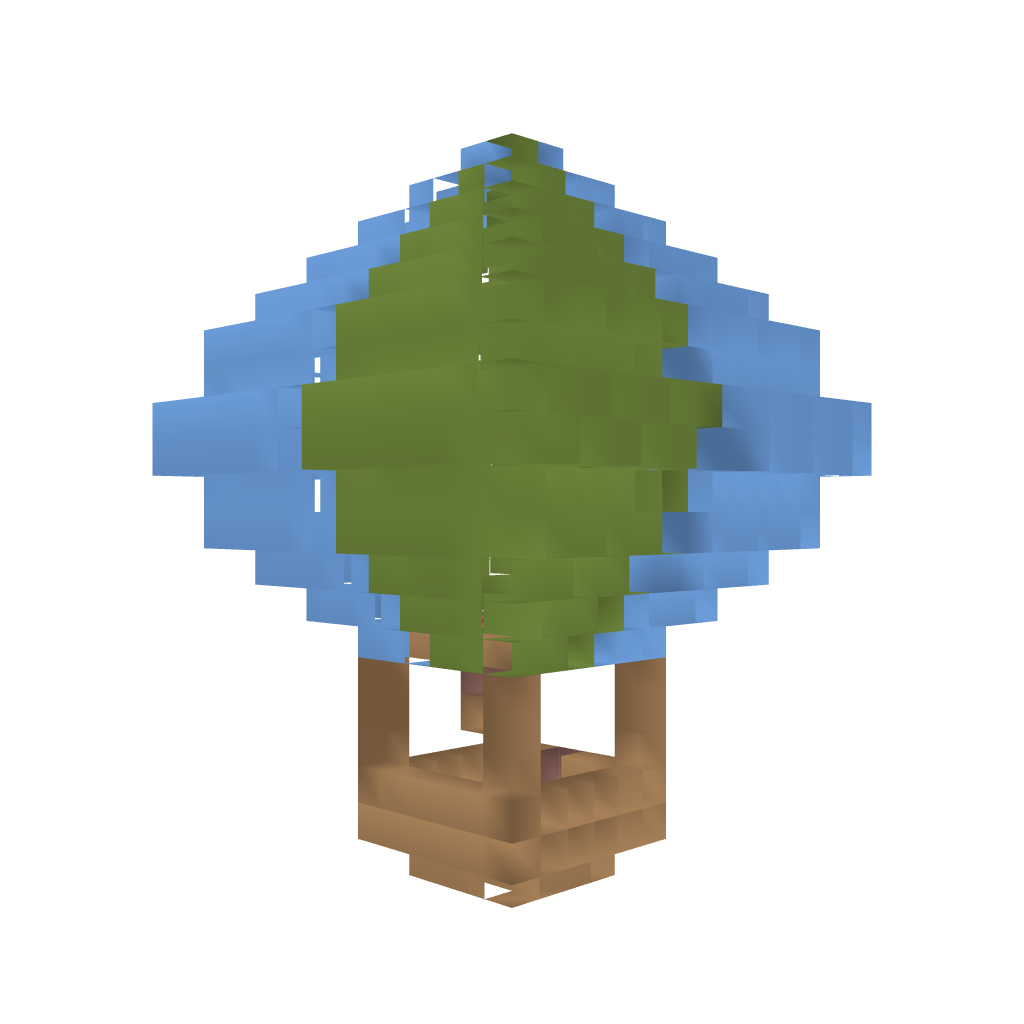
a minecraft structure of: Hot air balloon good quality